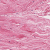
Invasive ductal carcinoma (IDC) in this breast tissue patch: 0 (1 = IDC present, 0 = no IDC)